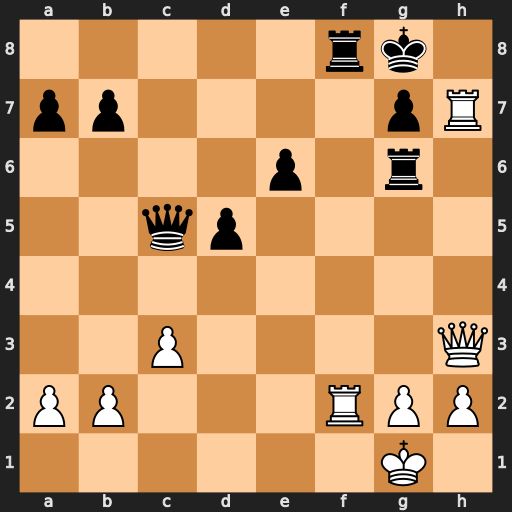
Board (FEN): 5rk1/pp4pR/4p1r1/2qp4/8/2P4Q/PP3RPP/6K1
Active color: w
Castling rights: -
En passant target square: -
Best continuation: Rh8#